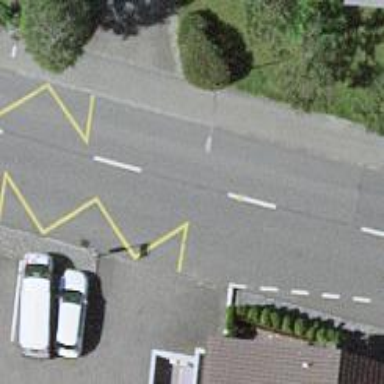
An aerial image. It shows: Public transport stop position.